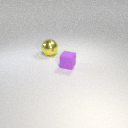
small purple rubber cube to the right of large yellow metal sphere